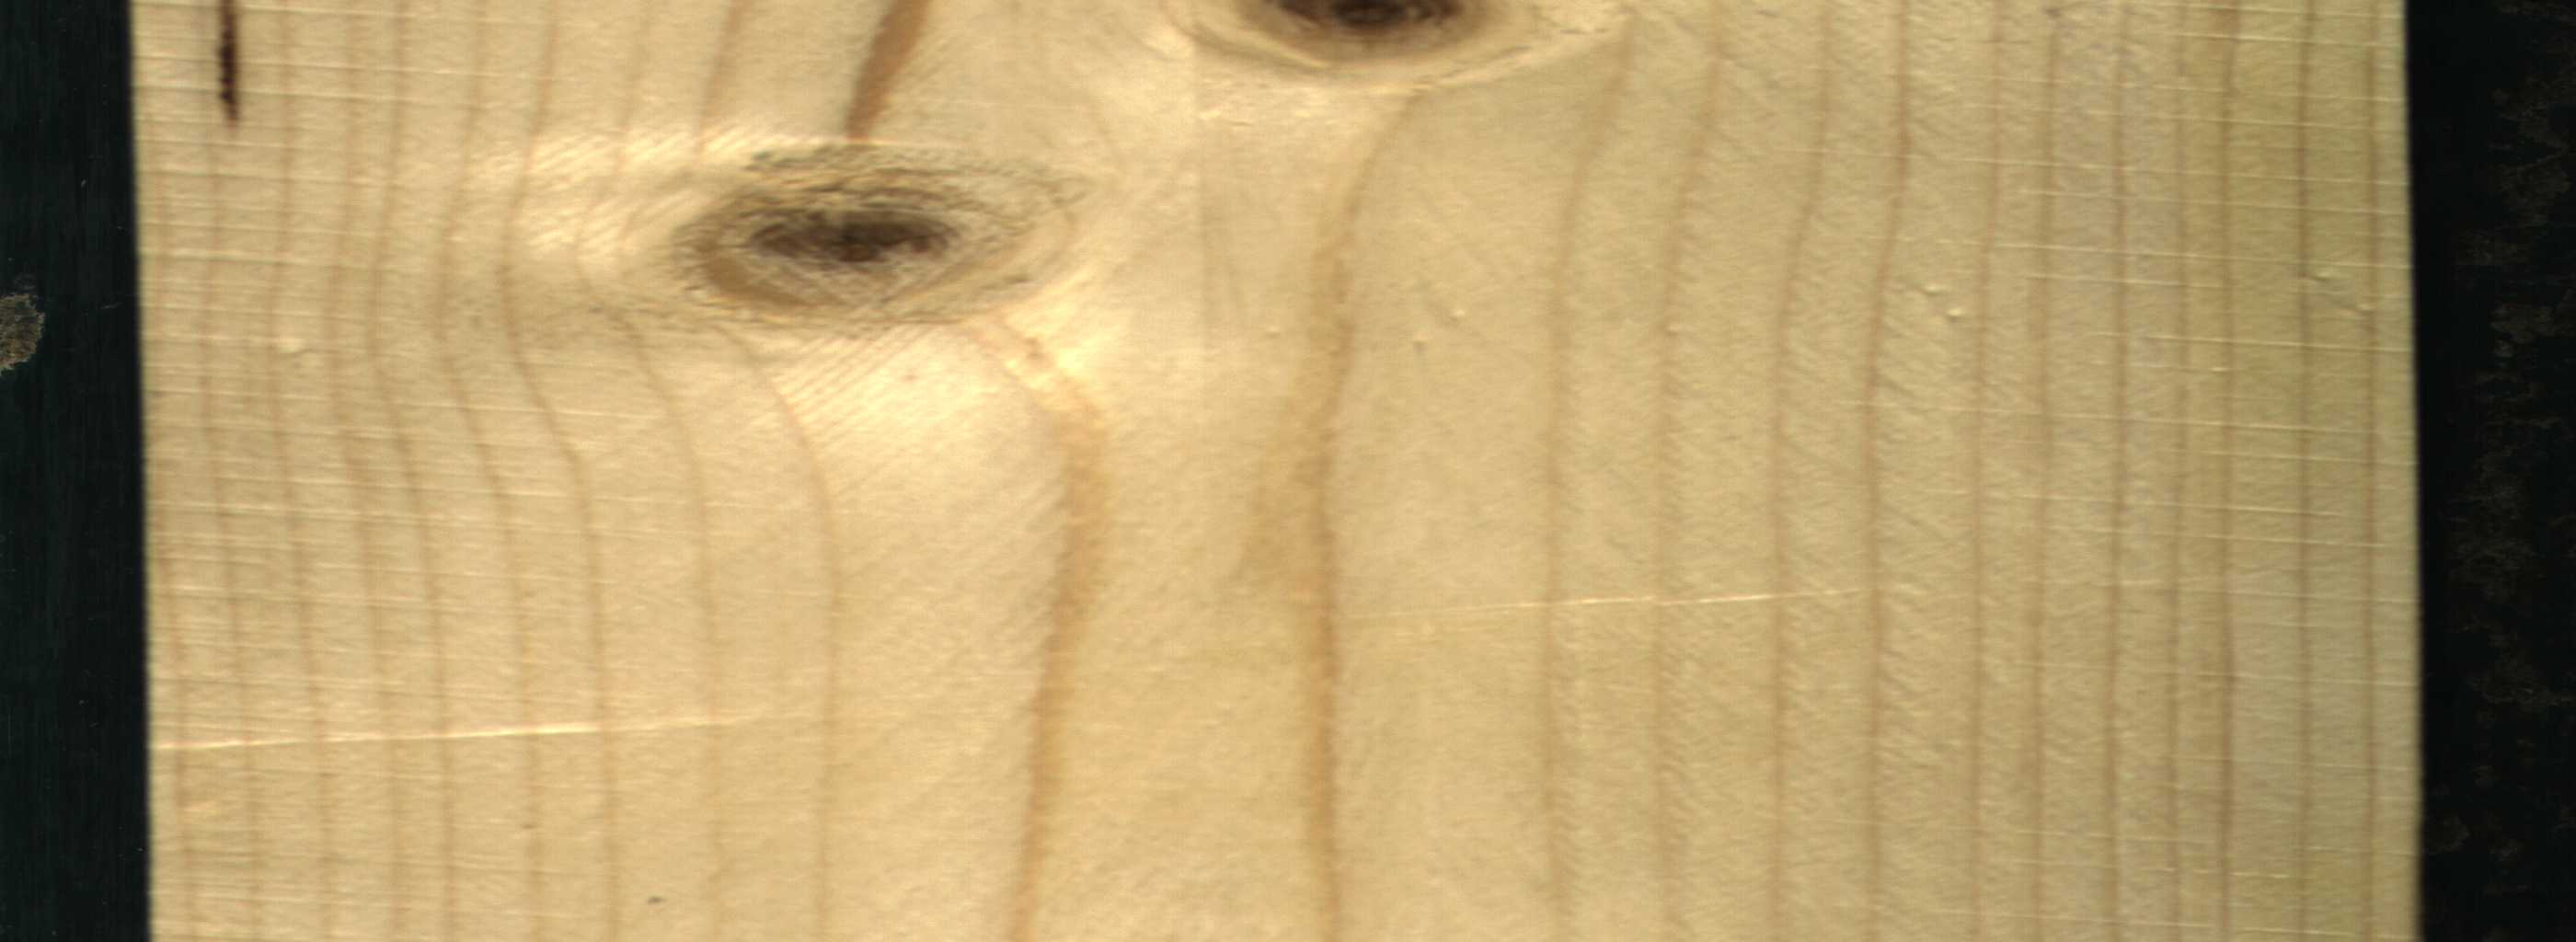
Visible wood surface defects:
resin
Dead_Knot
Dead_Knot